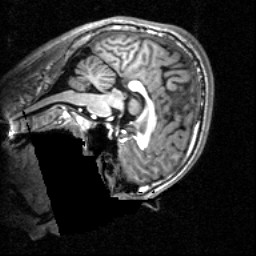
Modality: T1w
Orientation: sagittal
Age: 19
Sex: male